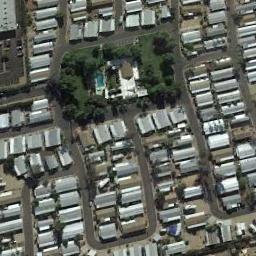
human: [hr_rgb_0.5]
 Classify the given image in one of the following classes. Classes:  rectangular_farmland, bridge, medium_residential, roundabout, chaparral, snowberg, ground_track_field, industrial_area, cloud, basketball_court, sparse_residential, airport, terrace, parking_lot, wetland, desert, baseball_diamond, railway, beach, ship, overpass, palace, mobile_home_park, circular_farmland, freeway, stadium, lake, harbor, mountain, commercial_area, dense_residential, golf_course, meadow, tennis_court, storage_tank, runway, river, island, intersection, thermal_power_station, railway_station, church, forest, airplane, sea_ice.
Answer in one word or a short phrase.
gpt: mobile_home_park